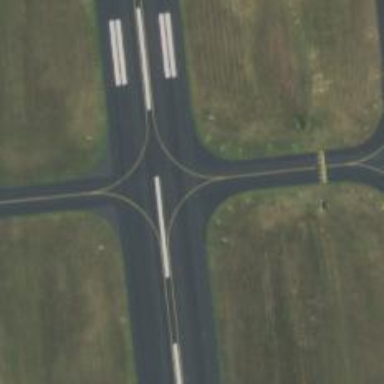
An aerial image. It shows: Image of taxiway at airport.